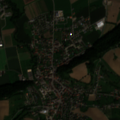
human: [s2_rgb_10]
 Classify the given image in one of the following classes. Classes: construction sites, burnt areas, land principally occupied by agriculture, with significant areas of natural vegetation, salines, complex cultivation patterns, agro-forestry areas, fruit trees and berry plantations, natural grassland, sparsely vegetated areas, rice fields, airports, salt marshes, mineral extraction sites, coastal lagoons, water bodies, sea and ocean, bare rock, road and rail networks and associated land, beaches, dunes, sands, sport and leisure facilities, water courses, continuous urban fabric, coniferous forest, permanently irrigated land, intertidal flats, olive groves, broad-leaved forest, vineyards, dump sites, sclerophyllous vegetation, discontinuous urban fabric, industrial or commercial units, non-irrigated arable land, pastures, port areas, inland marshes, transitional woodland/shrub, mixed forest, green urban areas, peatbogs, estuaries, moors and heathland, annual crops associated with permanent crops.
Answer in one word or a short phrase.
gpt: discontinuous urban fabric, industrial or commercial units, non-irrigated arable land, mixed forest